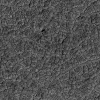
Atmospheric dust classification: not_dusty